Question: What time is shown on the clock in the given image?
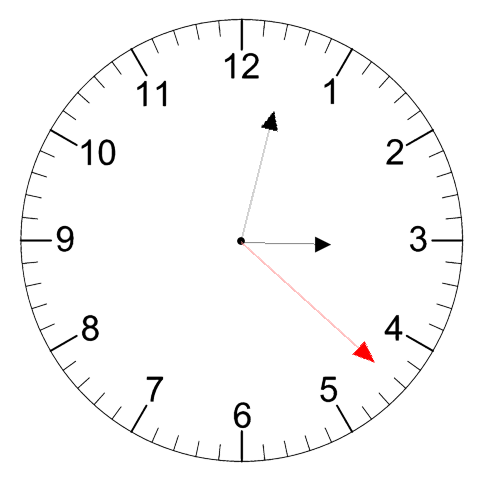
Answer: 03:02:22